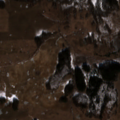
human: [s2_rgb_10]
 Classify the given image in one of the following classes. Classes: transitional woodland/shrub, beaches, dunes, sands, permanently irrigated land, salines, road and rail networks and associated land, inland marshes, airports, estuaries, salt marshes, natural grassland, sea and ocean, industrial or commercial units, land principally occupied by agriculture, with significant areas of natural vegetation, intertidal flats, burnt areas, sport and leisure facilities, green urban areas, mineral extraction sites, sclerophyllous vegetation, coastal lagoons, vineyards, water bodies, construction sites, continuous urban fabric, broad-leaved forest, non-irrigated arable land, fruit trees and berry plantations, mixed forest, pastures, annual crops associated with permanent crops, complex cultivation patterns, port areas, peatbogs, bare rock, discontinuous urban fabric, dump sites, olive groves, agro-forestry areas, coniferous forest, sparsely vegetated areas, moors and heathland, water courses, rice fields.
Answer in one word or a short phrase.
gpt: non-irrigated arable land, pastures, land principally occupied by agriculture, with significant areas of natural vegetation, coniferous forest, transitional woodland/shrub